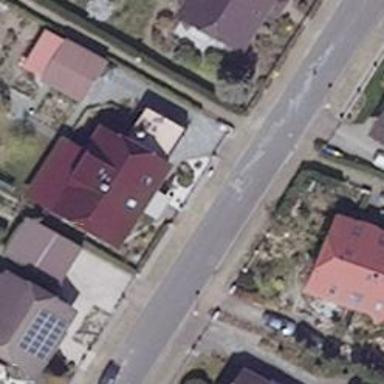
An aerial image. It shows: Residential road.